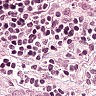
Metastatic tissue present: no